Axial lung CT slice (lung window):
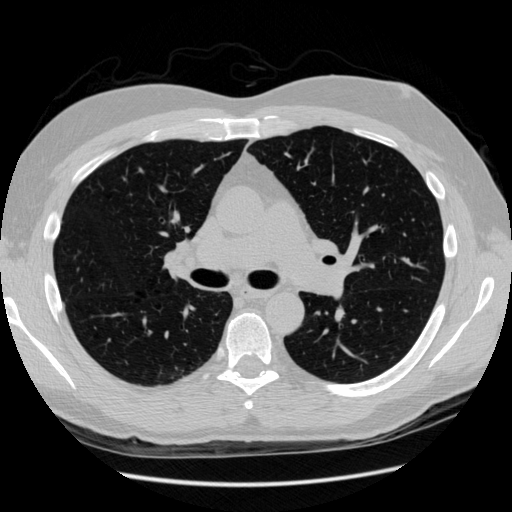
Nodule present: no